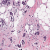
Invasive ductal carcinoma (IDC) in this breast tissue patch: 1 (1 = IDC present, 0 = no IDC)